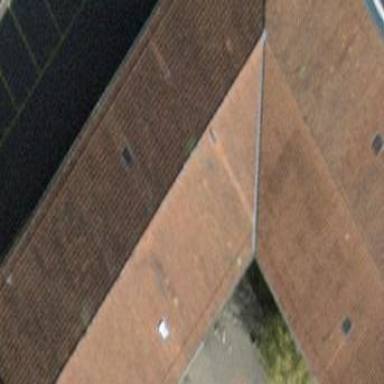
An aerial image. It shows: School building.